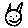
Label: cat